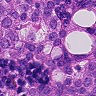
Metastatic tissue present: yes